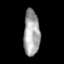
Tissue: skin
Cell type: Others
Senescence score: 0.7488
Nuclear area (px): 735
Mean DAPI intensity: 163.367